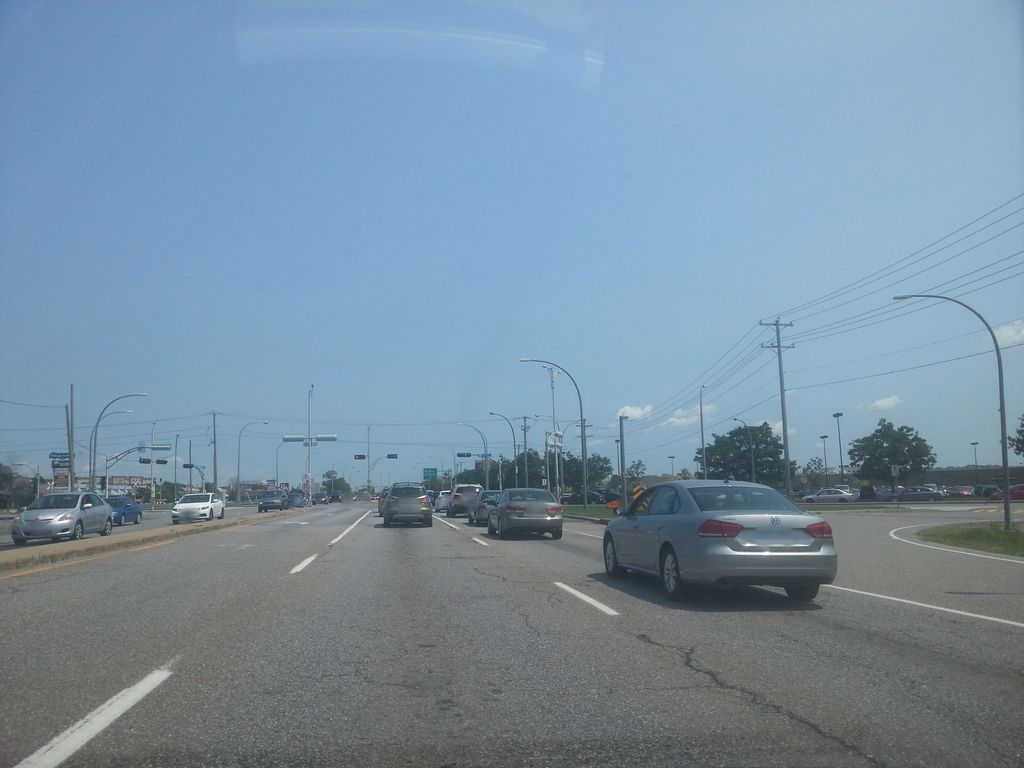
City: ottawa-gatineau